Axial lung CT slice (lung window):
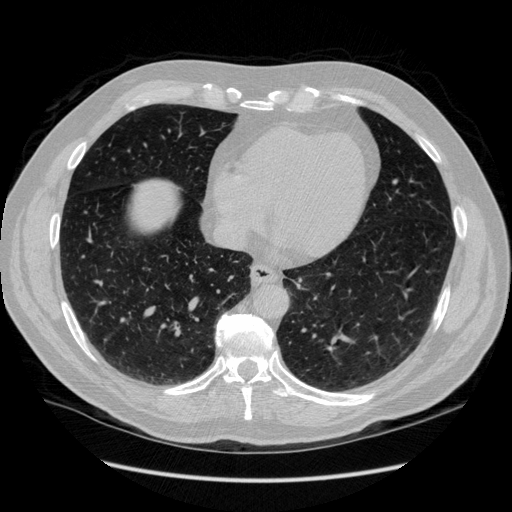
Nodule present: no